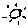
Label: sun